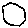
Label: hexagon